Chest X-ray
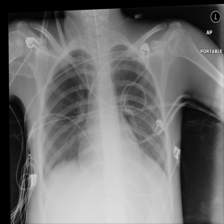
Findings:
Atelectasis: negative
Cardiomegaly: negative
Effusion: negative
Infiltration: negative
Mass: negative
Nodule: negative
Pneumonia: negative
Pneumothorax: negative
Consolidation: negative
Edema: negative
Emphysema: negative
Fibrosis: negative
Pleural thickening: negative
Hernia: negative